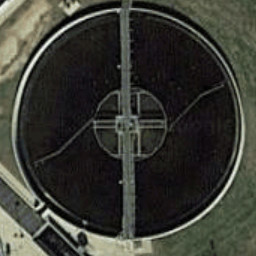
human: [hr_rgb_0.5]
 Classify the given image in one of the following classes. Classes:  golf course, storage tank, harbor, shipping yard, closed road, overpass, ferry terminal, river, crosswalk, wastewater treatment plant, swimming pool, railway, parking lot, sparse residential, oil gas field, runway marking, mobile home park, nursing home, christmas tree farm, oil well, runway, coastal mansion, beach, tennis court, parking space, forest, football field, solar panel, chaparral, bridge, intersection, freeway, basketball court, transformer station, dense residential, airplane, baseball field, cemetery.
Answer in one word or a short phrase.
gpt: wastewater treatment plant